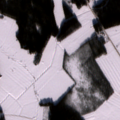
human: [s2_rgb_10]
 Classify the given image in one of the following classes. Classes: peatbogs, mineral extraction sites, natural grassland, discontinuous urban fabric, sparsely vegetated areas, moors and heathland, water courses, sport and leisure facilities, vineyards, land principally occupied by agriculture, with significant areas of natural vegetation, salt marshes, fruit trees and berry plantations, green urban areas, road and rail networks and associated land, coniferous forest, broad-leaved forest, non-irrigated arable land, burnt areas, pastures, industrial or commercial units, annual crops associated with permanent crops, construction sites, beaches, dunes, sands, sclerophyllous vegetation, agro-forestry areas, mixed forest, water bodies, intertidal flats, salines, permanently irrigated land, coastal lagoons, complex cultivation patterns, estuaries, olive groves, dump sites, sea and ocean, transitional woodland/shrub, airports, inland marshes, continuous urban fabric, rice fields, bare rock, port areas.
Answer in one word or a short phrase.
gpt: non-irrigated arable land, land principally occupied by agriculture, with significant areas of natural vegetation, coniferous forest, transitional woodland/shrub